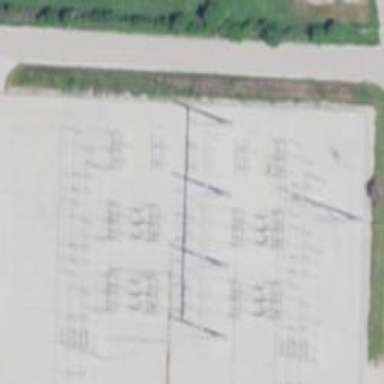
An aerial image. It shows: Switch for power supply.